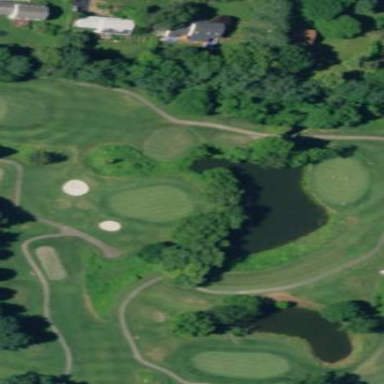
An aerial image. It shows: Scenic view of water hazard on golf course. The natural water feature adds beauty to the landscape.